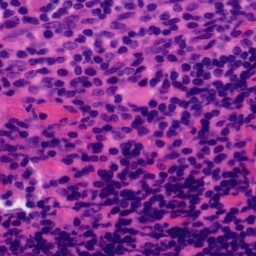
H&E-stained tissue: Tonsil